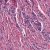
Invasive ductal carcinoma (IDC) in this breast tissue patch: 1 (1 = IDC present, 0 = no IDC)